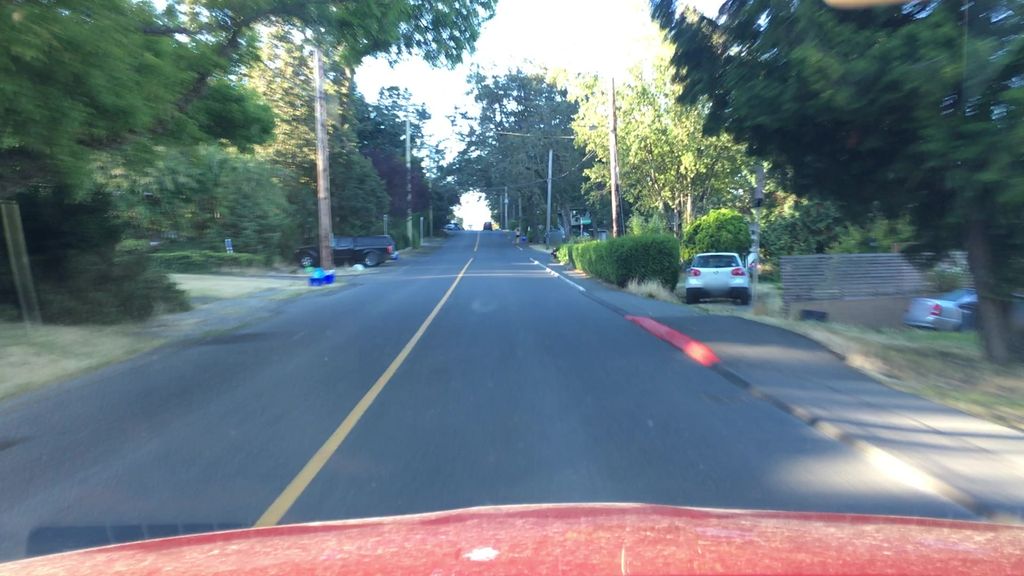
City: victoria